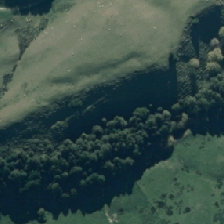
Land cover: indigenous_forest